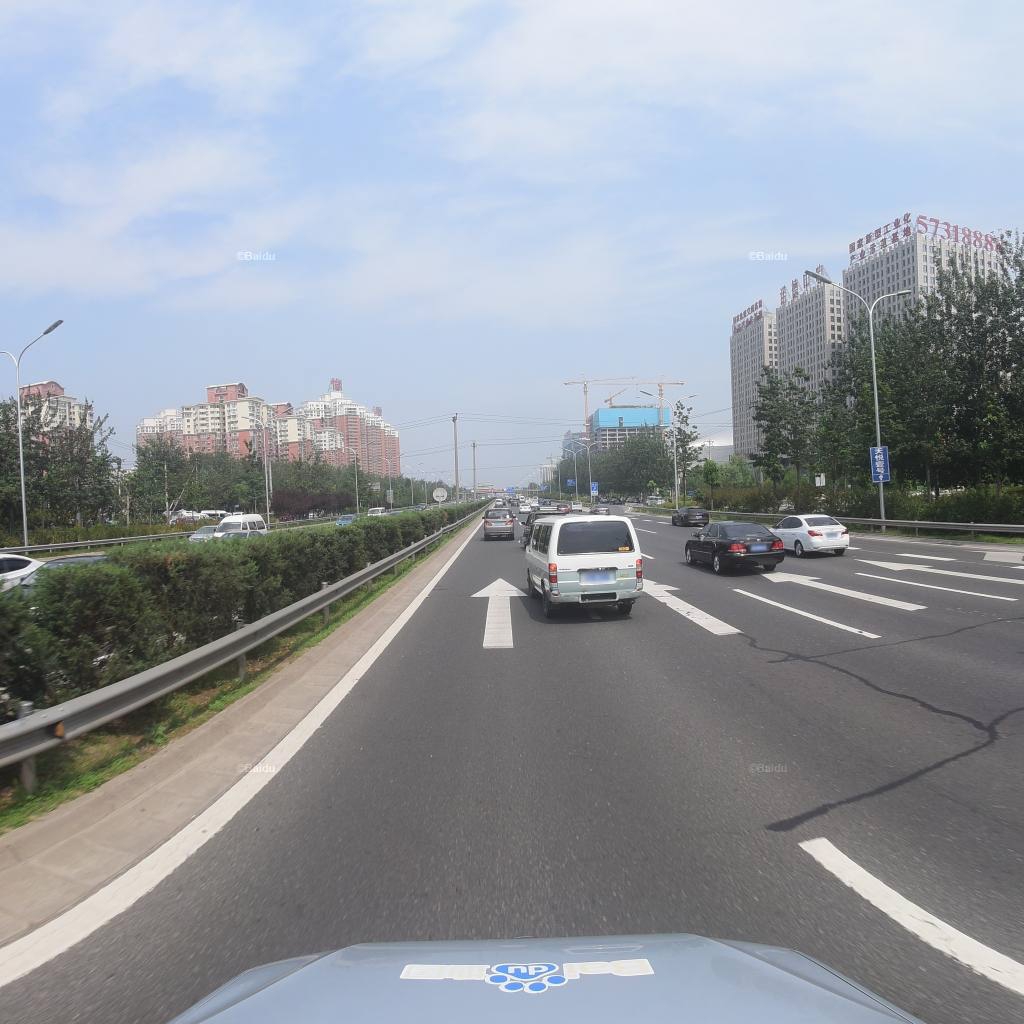
Region: Fengtai
Road damage annotations: longitudinal patch, transverse patch, transverse patch